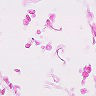
Metastatic tissue present: no